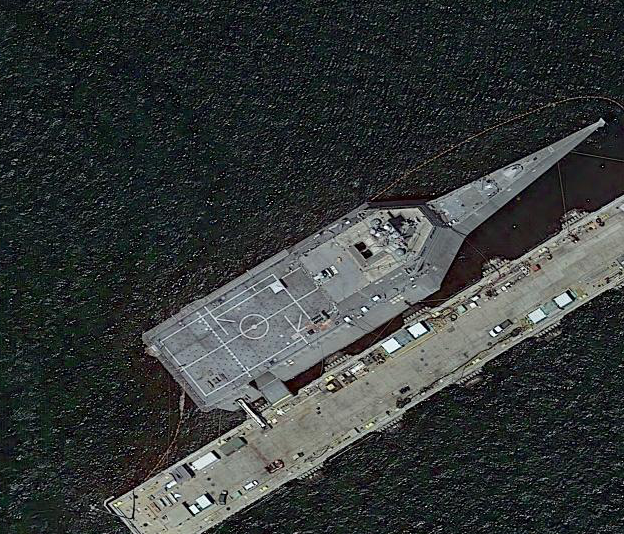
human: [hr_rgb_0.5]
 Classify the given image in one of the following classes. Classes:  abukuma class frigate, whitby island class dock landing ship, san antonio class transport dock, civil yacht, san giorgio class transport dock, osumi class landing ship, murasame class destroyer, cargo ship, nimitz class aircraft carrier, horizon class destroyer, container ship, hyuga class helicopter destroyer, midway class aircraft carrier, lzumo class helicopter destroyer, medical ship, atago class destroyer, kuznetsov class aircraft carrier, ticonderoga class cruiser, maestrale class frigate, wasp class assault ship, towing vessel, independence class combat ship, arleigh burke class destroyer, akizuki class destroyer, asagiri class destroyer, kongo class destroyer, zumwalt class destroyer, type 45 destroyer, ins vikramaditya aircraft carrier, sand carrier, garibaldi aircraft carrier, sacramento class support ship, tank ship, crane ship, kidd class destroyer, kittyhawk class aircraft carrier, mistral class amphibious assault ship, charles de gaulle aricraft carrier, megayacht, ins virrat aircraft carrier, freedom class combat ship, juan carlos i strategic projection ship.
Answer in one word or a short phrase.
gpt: Independence class combat ship